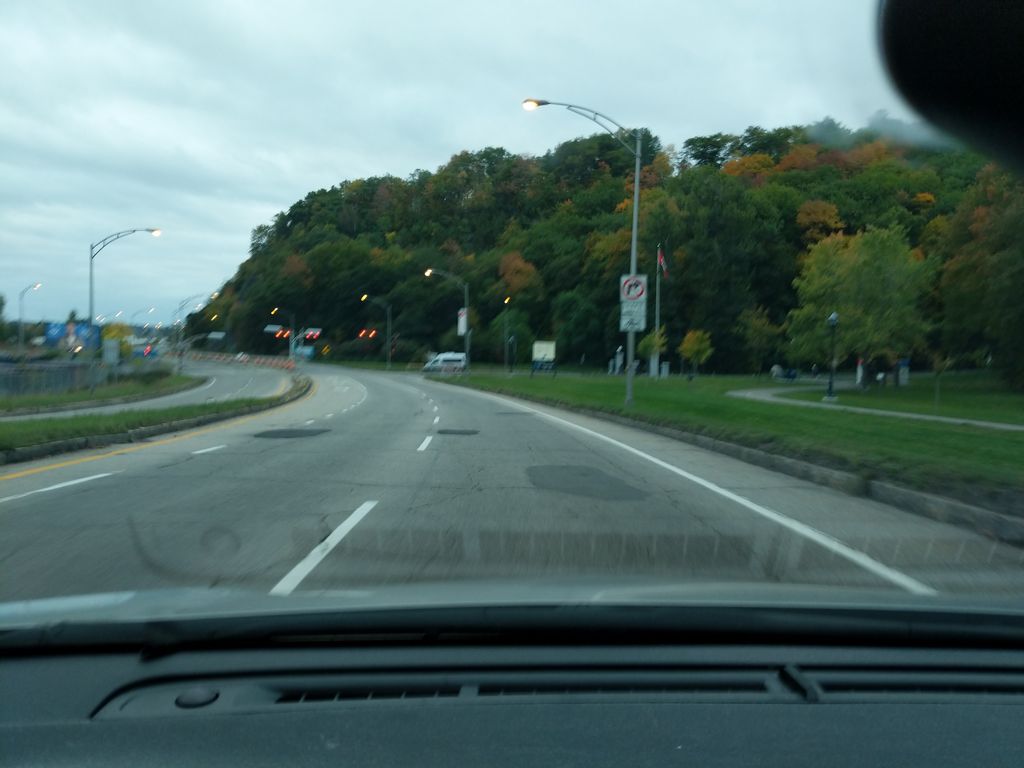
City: quebec_city